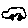
Label: car